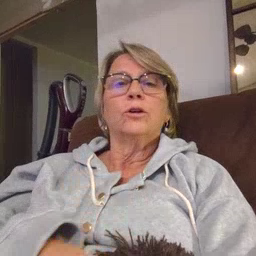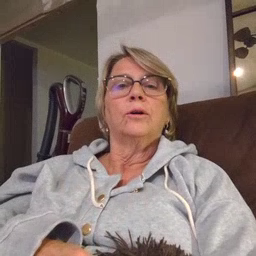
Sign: water